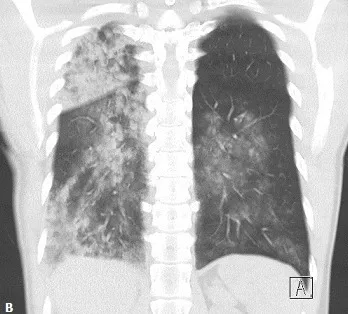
Coronal. Non-contrast-enhanced-CT scan shows multiples images of alveolar opacity in the right lung and lesser in the contralateral lung.
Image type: radiology (ct)